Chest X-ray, PA view. Patient: 40 years old, sex M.
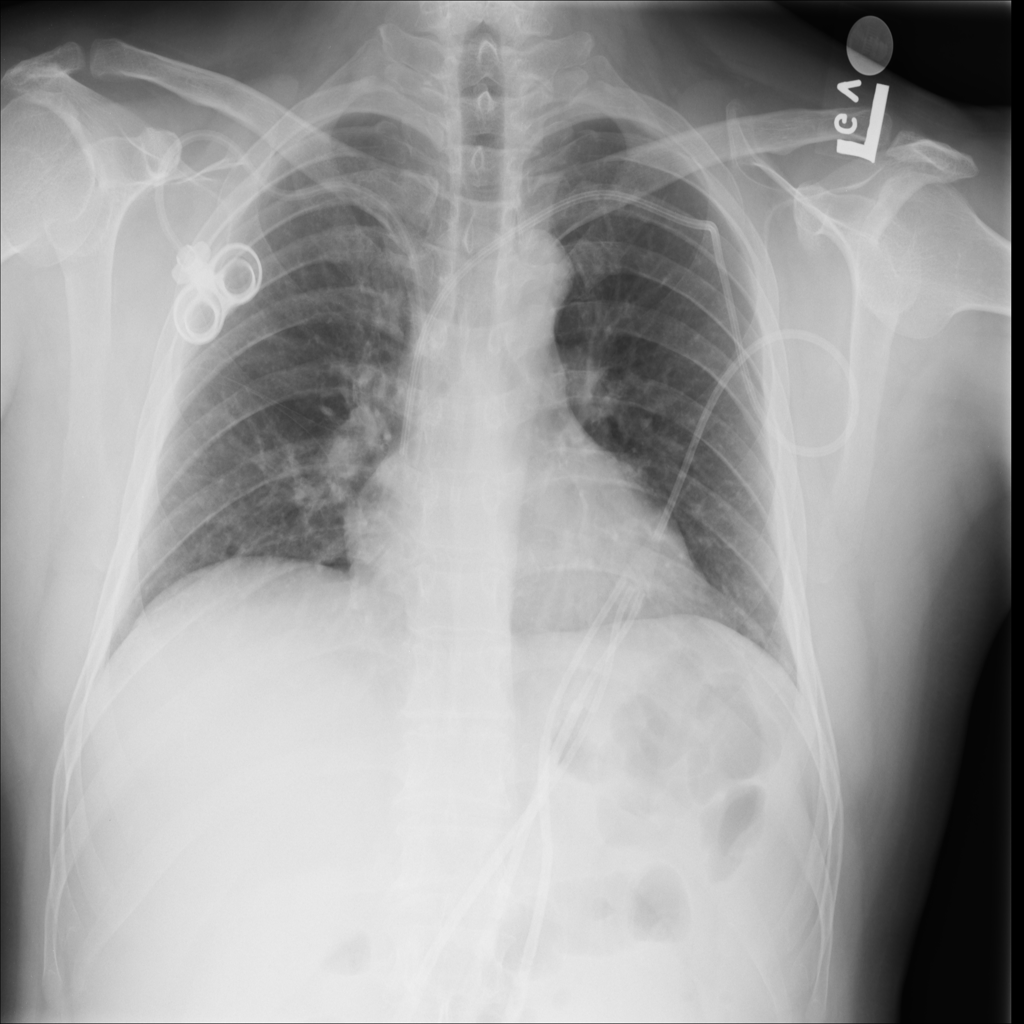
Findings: No Finding